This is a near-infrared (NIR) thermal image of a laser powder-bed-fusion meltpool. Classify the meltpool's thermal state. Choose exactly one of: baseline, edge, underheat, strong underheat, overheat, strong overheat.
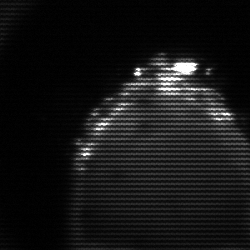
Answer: edge